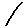
Label: line